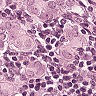
Metastatic tissue present: yes